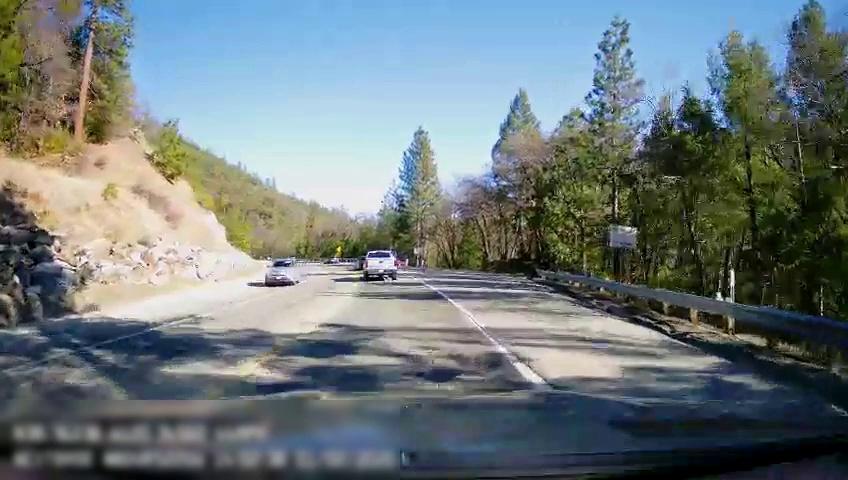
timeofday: Day
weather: Sunny
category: Drivable Space
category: Drivable Space
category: Vehicles | Truck
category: Vehicles | Car
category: Lanes | Opposite Lane
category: Lanes | Current Lane
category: Lanes | Opposite Lane
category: Lanes | Current Lane
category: Traffic | Signs